Aerial crown-view tile of a tropical tree (Barro Colorado Island, Panama), acquired 20240611:
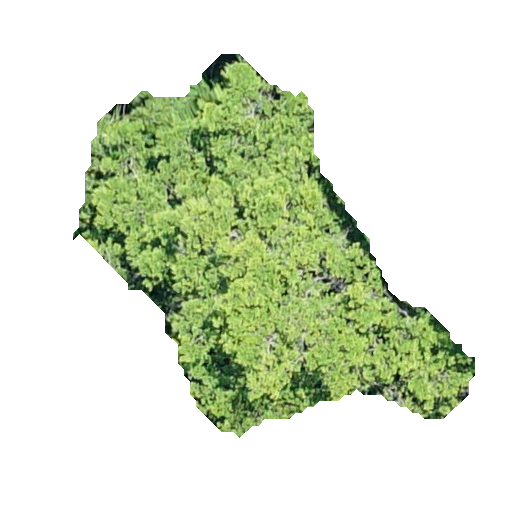
Species: Terminalia amazonia
GBIF accepted scientific name: Terminalia amazonica
Crown area: 129.027 m²